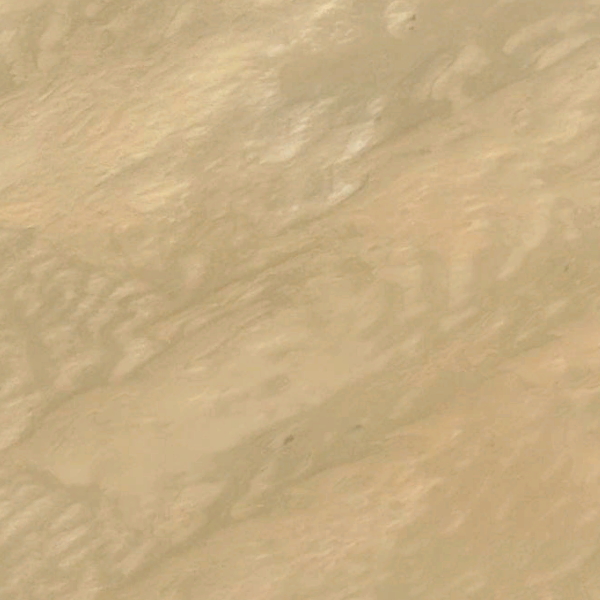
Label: Desert